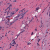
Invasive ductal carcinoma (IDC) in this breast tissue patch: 0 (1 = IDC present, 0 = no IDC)